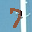
Label: 7